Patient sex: M
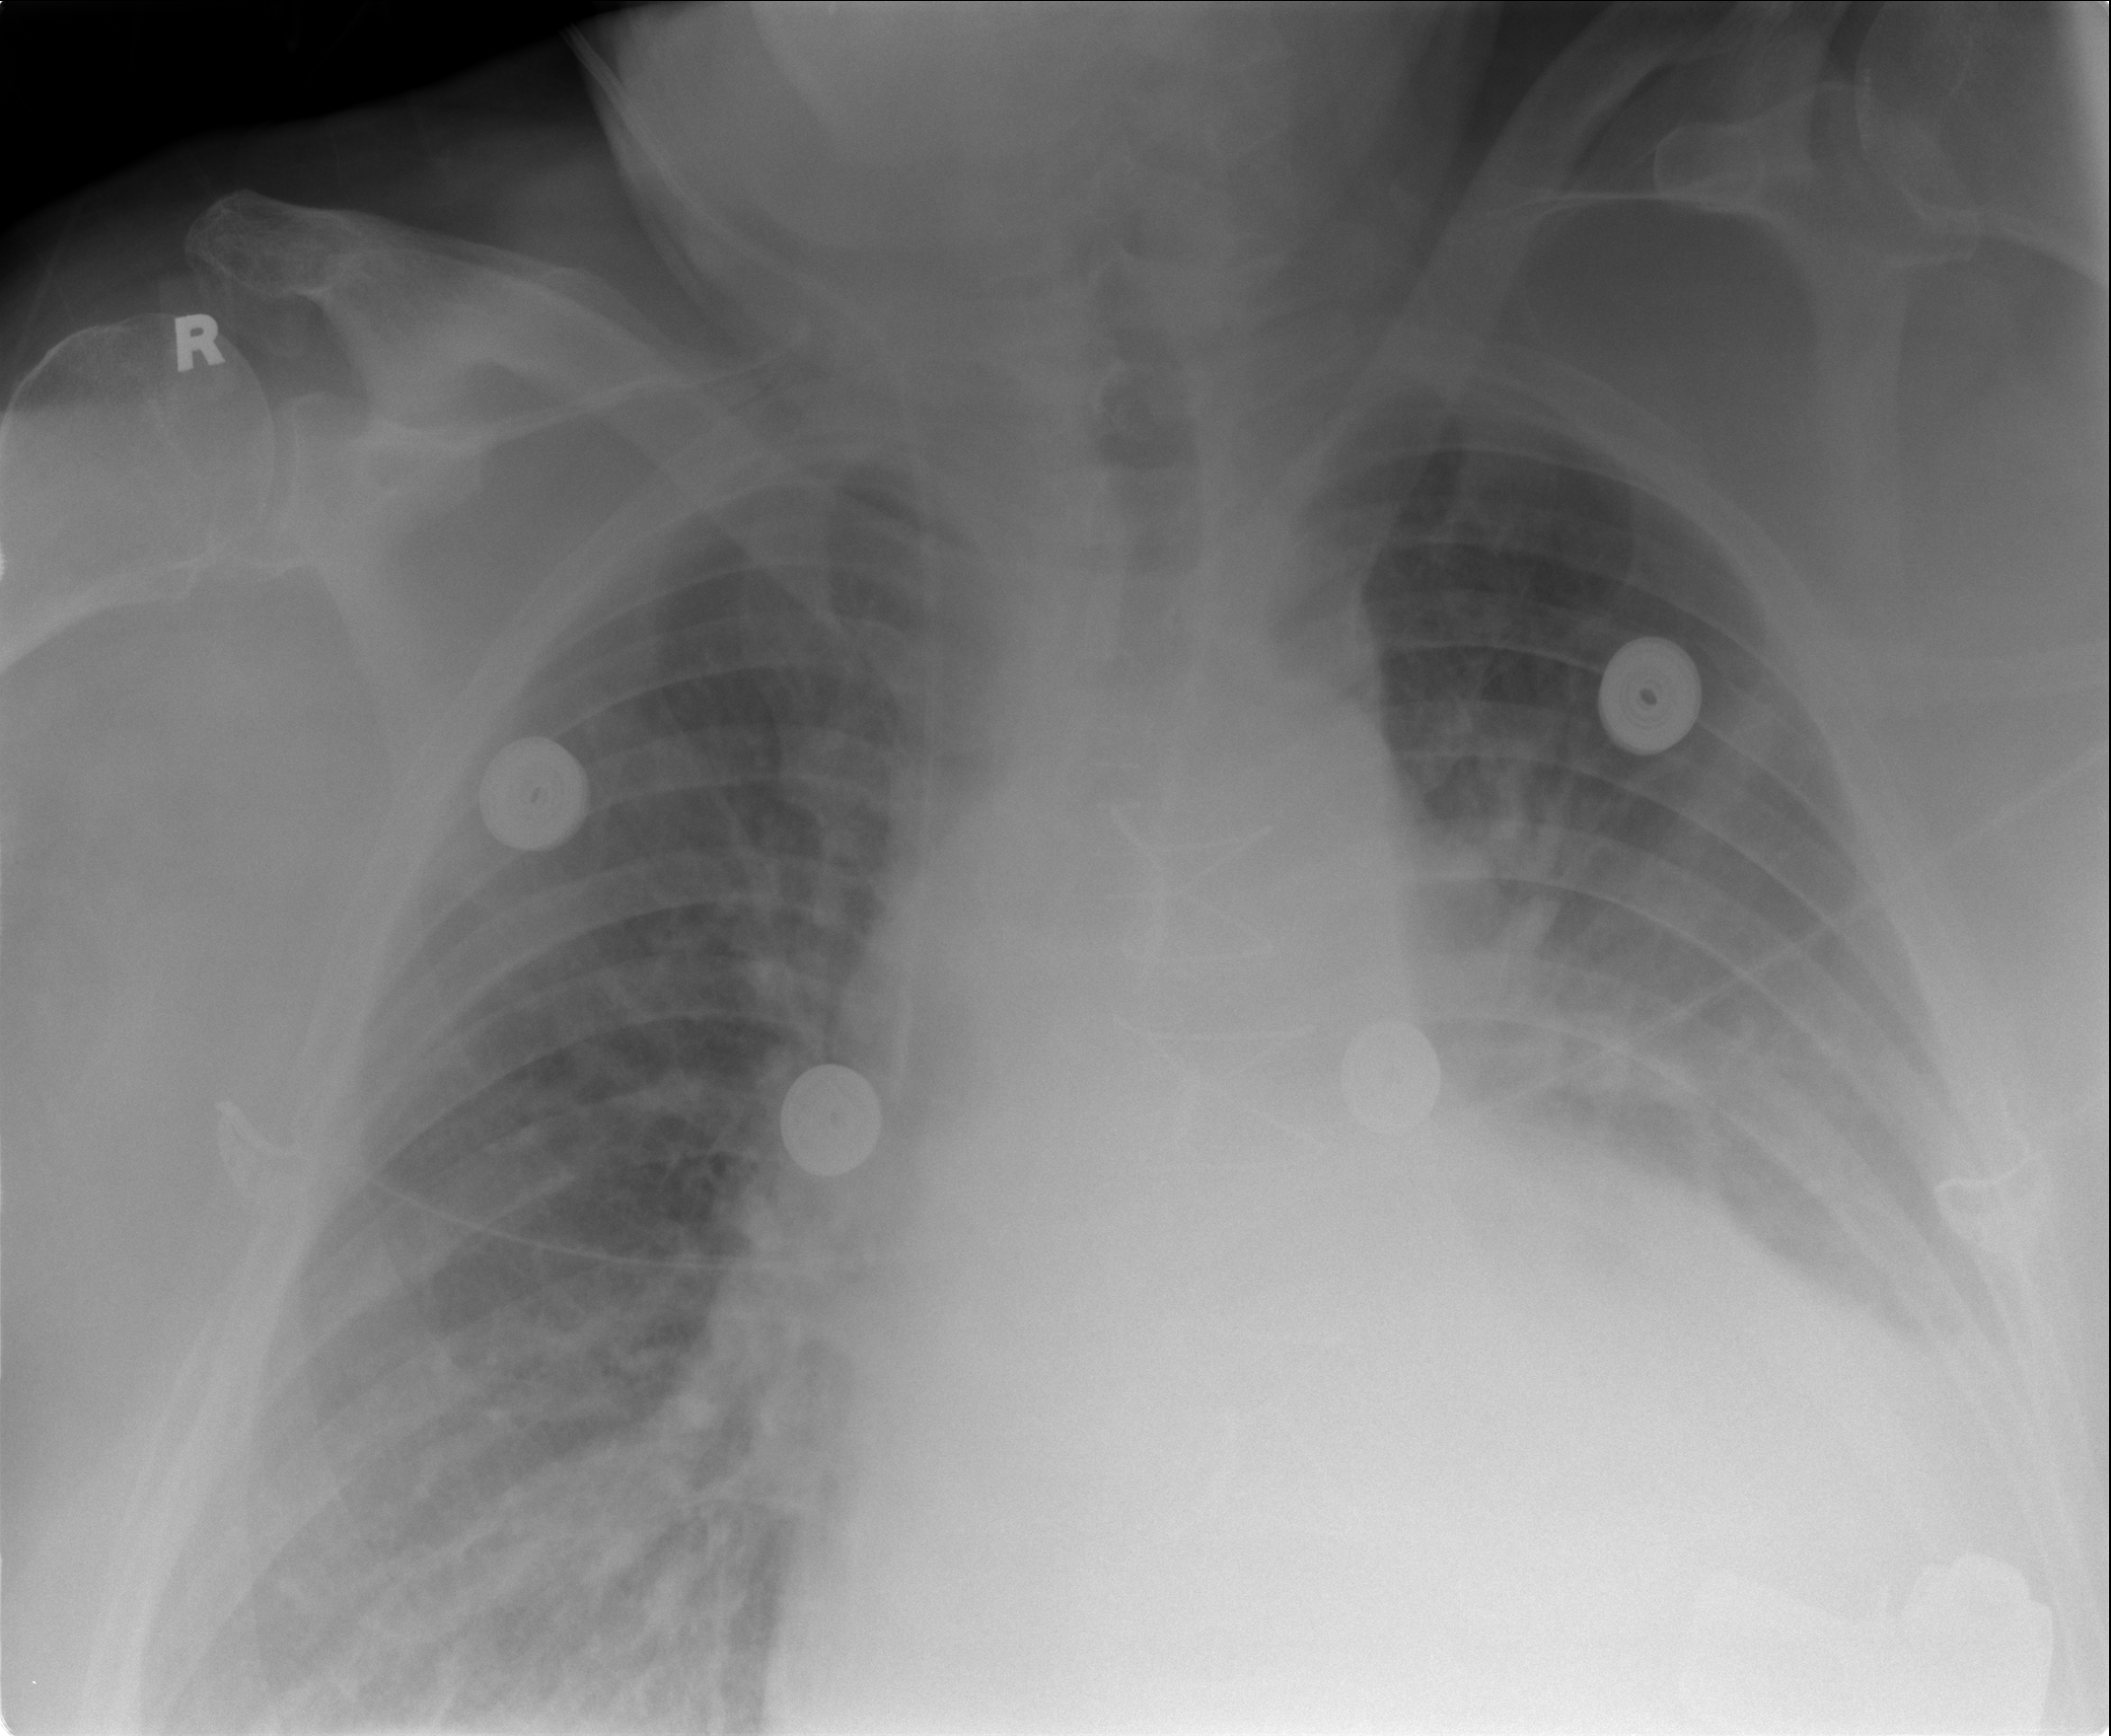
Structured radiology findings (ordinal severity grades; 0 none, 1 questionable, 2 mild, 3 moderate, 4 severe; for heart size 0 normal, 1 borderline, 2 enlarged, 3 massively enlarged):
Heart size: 2
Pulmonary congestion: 2
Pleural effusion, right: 2
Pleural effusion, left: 2
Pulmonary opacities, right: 1
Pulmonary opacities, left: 1
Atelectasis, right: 2
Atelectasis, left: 2